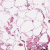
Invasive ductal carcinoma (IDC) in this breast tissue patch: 0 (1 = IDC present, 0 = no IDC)